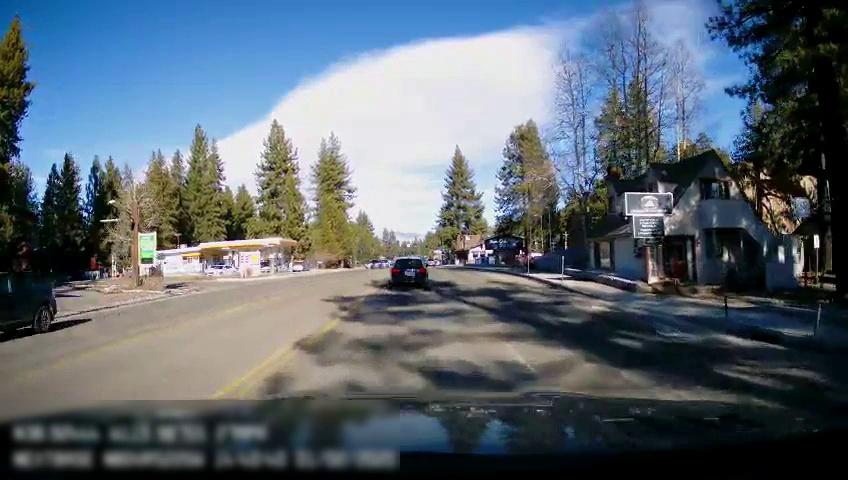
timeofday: Day
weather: Sunny
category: Drivable Space
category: Vehicles | Car
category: Vehicles | Car
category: Vehicles | Car
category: Lanes | Opposite Lane
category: Lanes | Current Lane